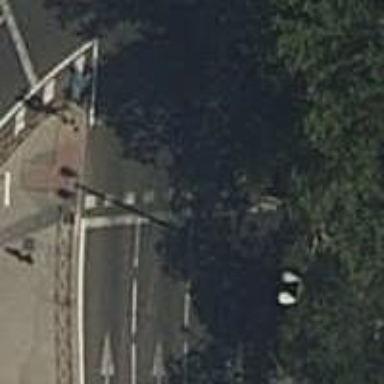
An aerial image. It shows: Road crossing with traffic signals.